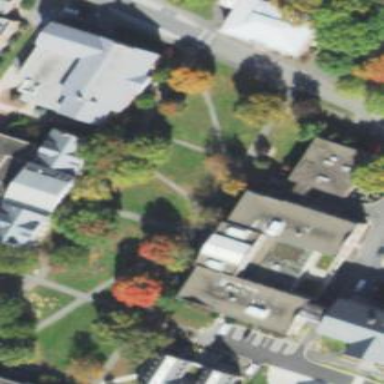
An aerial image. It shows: View of university building.